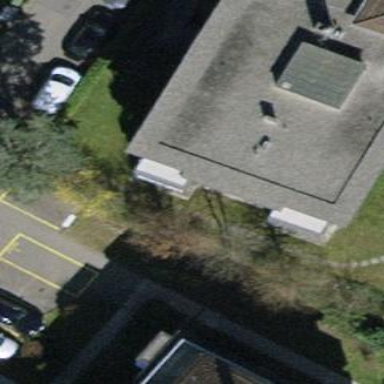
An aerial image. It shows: Flat roofed building.